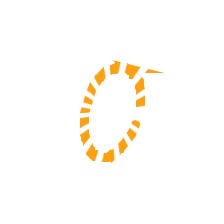
Shape: circle